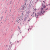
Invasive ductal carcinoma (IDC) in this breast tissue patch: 0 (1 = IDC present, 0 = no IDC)